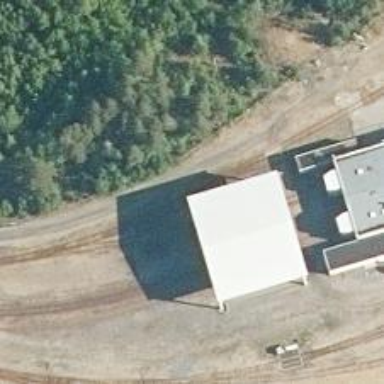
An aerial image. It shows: Railway spur service.